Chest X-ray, PA view. Patient: 31 years old, sex F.
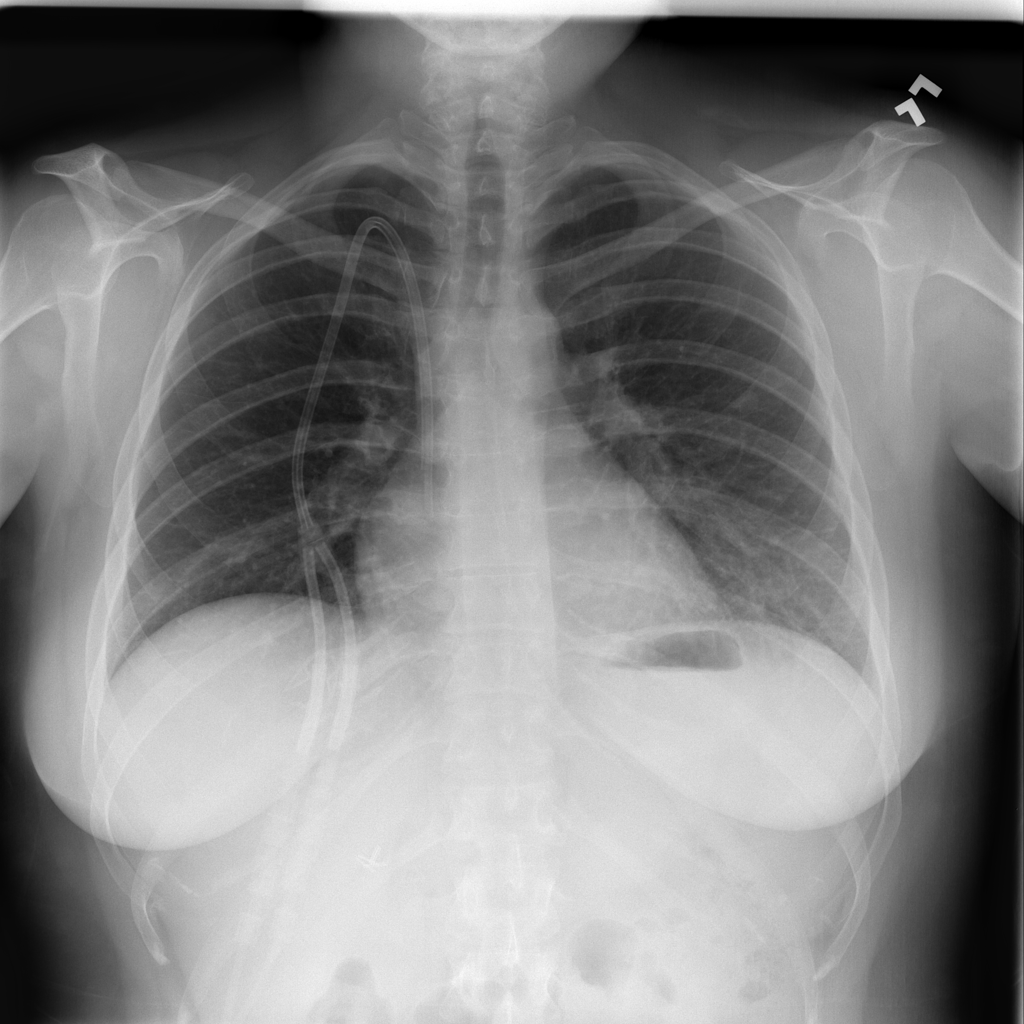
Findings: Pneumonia